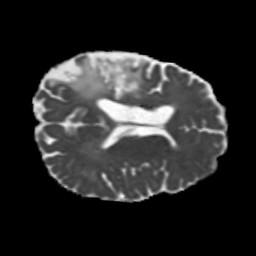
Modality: MD
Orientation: axial
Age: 51
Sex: male
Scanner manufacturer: siemens
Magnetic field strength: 3 T
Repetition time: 5.25 s
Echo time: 0.08 s